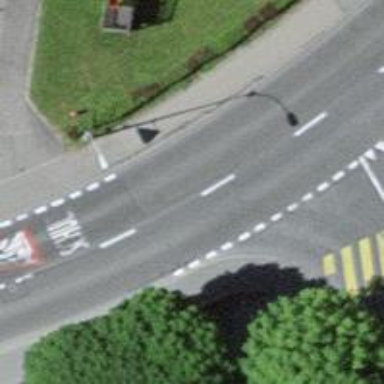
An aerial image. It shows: Secondary road with separate sidewalks on both sides.